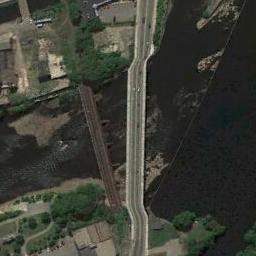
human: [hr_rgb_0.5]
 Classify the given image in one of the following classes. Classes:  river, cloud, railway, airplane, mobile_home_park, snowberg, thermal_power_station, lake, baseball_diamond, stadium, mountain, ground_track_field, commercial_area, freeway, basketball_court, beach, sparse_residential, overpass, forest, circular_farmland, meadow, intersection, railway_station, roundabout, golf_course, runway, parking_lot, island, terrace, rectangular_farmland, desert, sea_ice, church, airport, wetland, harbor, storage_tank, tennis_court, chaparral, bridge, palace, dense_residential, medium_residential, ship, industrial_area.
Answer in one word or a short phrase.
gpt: bridge